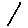
Label: line